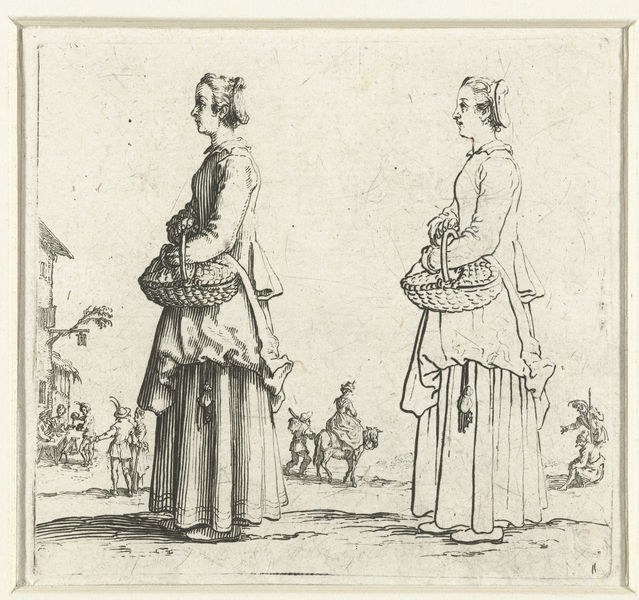
Titel: Tweemaal dezelfde boerin met rieten mand, op de linkerzijde gezien
Künstler: Jacques Callot
Standort: Amsterdam
Institution: Rijksmuseum
Schlagwörter: hat, people, women, dark, dress, dresses, lady, old, woman, two, horses, tree, house, drawing, black and white, shadow, line, sculpture, children, basket, pencil, cow, farm, farmer, horse, shadows, simple, branch, sign, baskets, double, twin, 1800's, pencil drawing, different, following, same, twins, pointless, two peope, riding horse